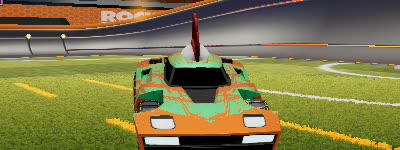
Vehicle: breakout